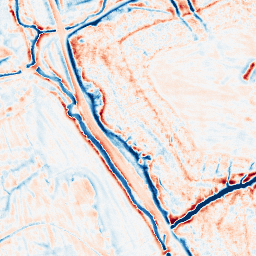
Category: edge_preserving
Decomposition family: bilateral
Decomposition parameters: d: 15
sigma_color: 50
sigma_space: 50
Upsampling method: quintic
Upsampling parameters: scale: 8
Upsampling scale: 8